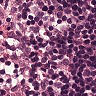
Metastatic tissue present: no